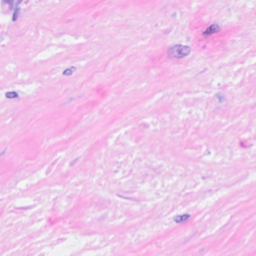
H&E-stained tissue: Breast